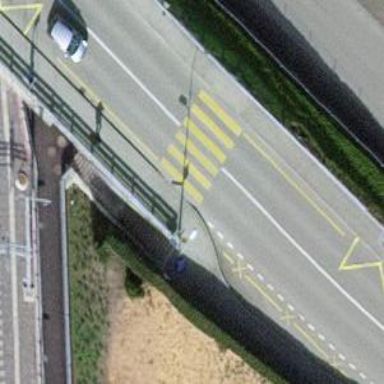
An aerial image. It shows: Sidewalk bridge over footway road.